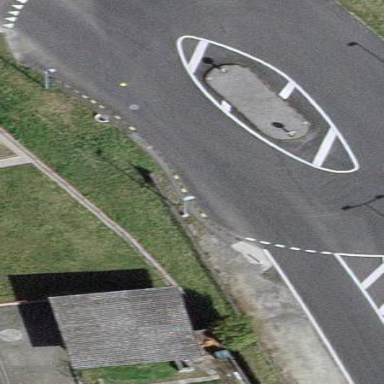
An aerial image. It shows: Primary highway intersecting roundabout.